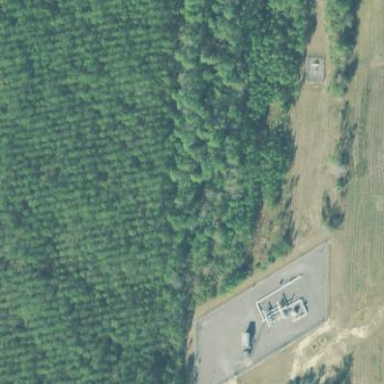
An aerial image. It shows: Fence surrounding measurement substation.